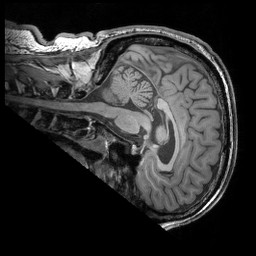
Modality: T1w
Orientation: sagittal
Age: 52
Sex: male
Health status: ill
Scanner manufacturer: siemens
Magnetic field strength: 3 T
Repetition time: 1.75 s
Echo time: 0.00418 s